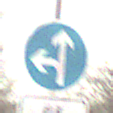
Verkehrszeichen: VorgeschriebeneFahrtrichtungGeradeausOderLinks
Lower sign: EinspurigeFahrzeugeFrei1
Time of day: Midday
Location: Outdoor (Nature)
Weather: Overcast
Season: NotSpecified
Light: Natural